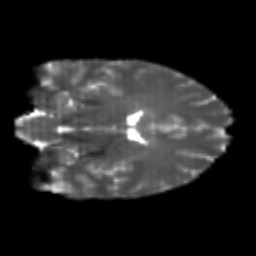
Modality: T2w
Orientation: coronal
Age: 26
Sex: female
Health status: healthy
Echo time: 0.074 s